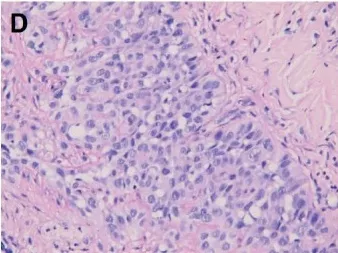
Metastatic squamous cell carcinoma over peritoneum. (D) Negative histochemical staining for mucicarmine.
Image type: pathology (h&e)